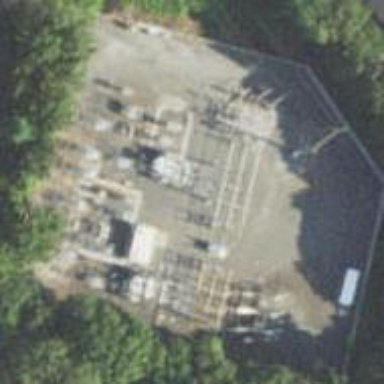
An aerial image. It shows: Power substation surrounded by fence.